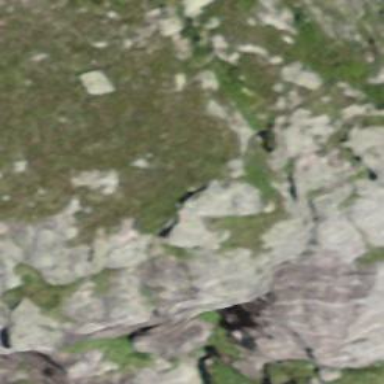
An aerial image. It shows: Cliff in nature.